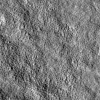
Atmospheric dust classification: not_dusty